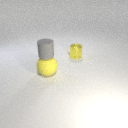
small yellow metal cylinder to the right of large yellow rubber sphere